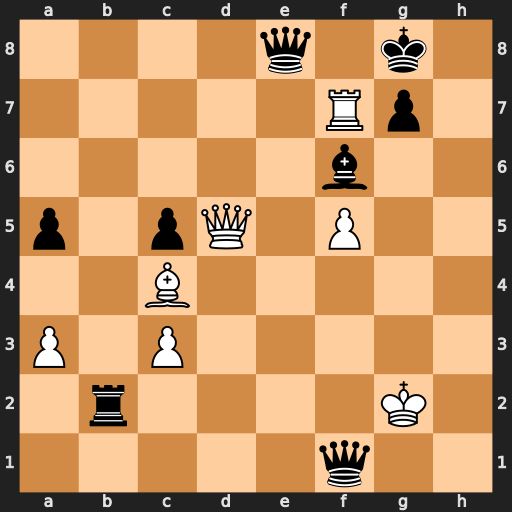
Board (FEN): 4q1k1/5Rp1/5b2/p1pQ1P2/2B5/P1P5/1r4K1/5q2
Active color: w
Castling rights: -
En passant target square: -
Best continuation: Kxf1 Rb1+ Kg2 Kh8 Qf3